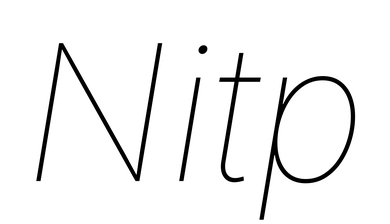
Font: Inter-Italic_Thin_Italic